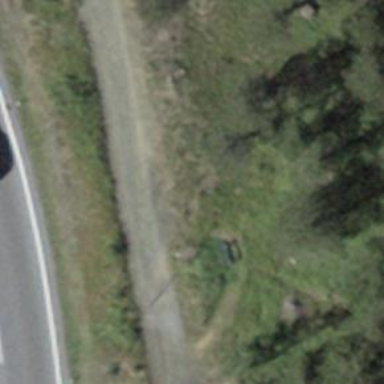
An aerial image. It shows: Bench.